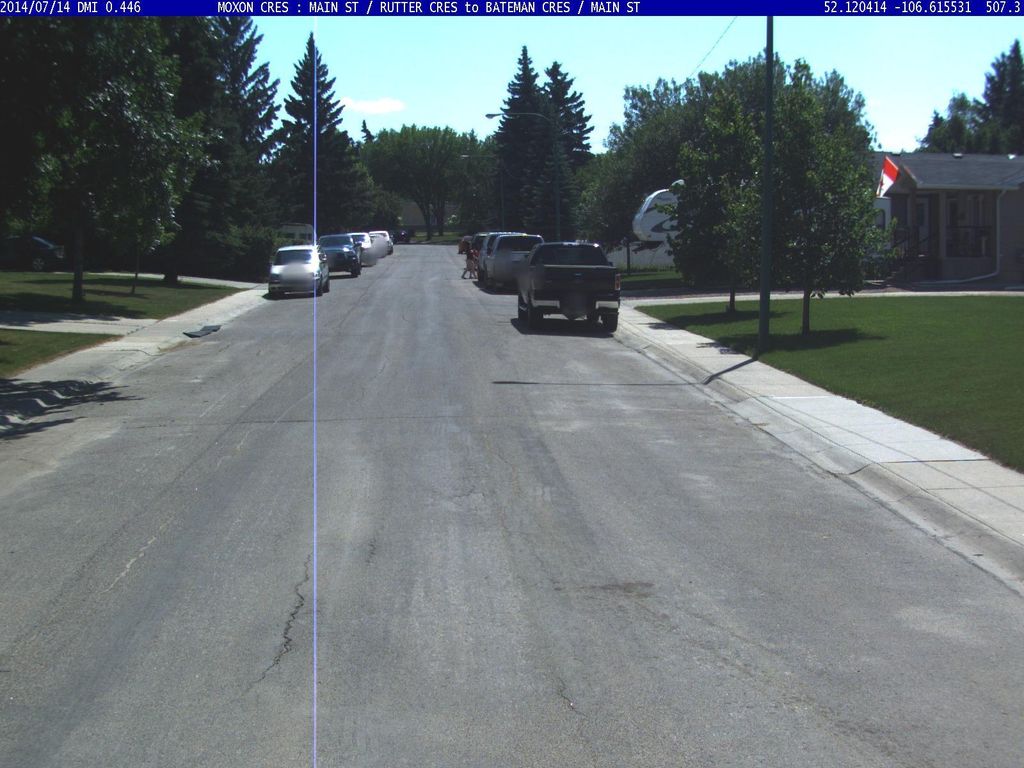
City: saskatoon